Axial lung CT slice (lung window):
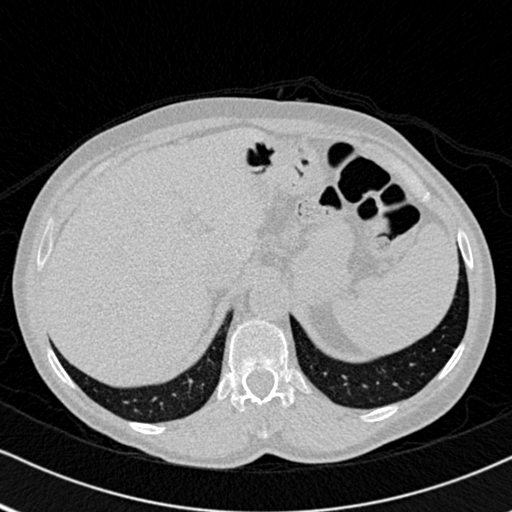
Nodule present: no